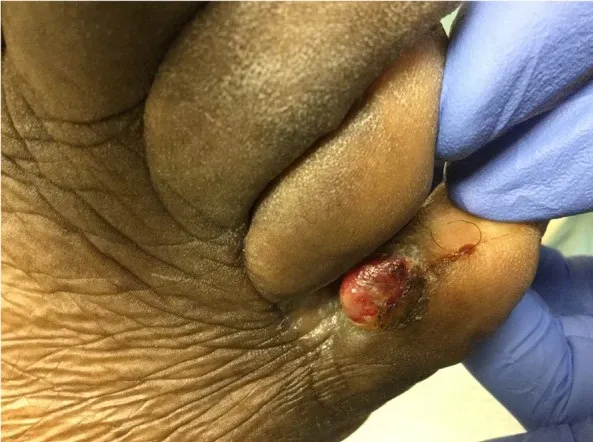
Right foot medial fifth digit with granulomatous mass.
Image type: medical_photograph (skin_photograph)